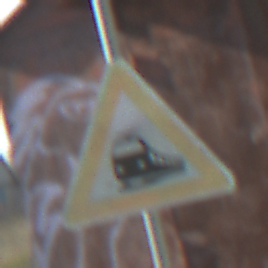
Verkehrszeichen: Bahnuebergang
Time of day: MorningAfternoon
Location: Outdoor (Suburban)
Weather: Clear
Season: NotSpecified
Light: Natural